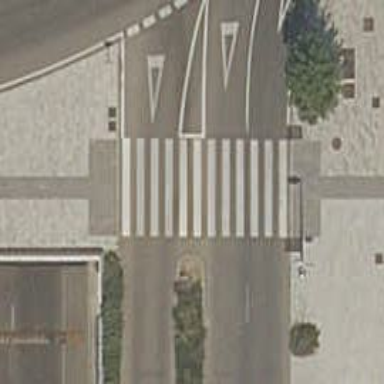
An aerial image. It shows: Uncontrolled road crossing.